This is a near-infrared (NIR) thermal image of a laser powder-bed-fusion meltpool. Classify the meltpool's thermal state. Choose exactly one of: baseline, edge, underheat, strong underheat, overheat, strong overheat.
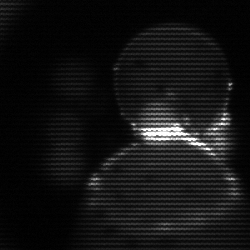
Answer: edge